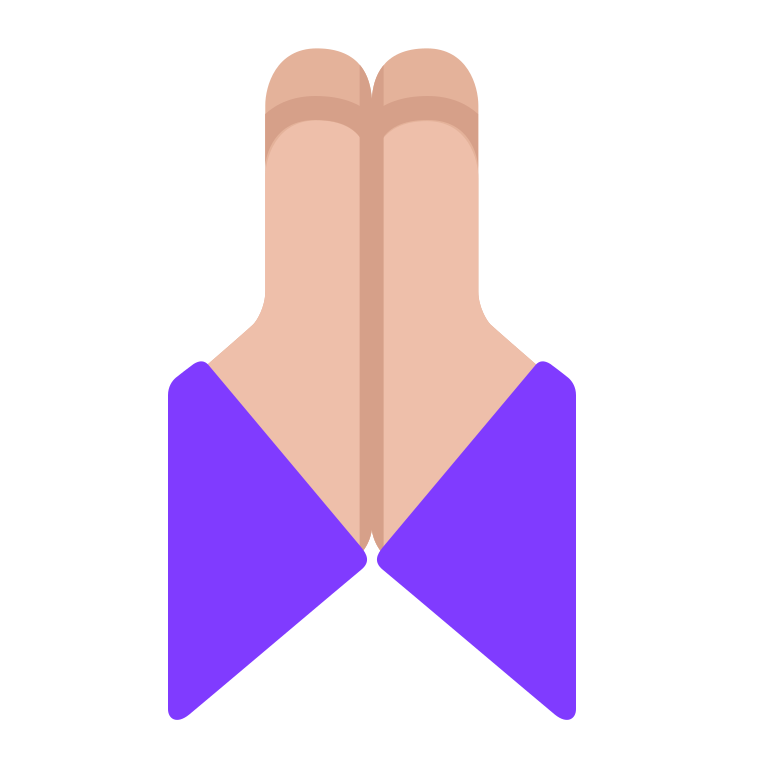
folded hands flat  light